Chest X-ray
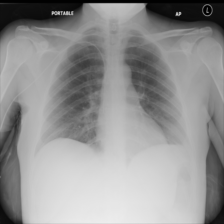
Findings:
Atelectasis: negative
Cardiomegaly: negative
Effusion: negative
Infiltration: negative
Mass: negative
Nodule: negative
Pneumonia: negative
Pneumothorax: negative
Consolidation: negative
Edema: negative
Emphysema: negative
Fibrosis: negative
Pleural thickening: negative
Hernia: negative